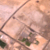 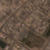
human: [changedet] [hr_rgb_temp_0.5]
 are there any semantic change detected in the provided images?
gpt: The urbanized area was extended.